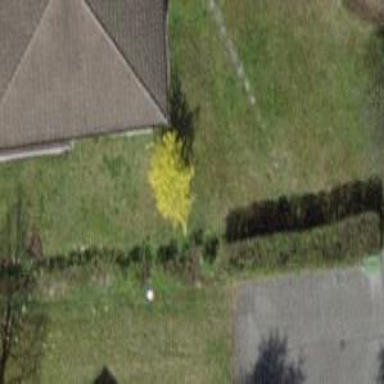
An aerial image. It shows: Urban tree with needleleaved evergreen leaves.